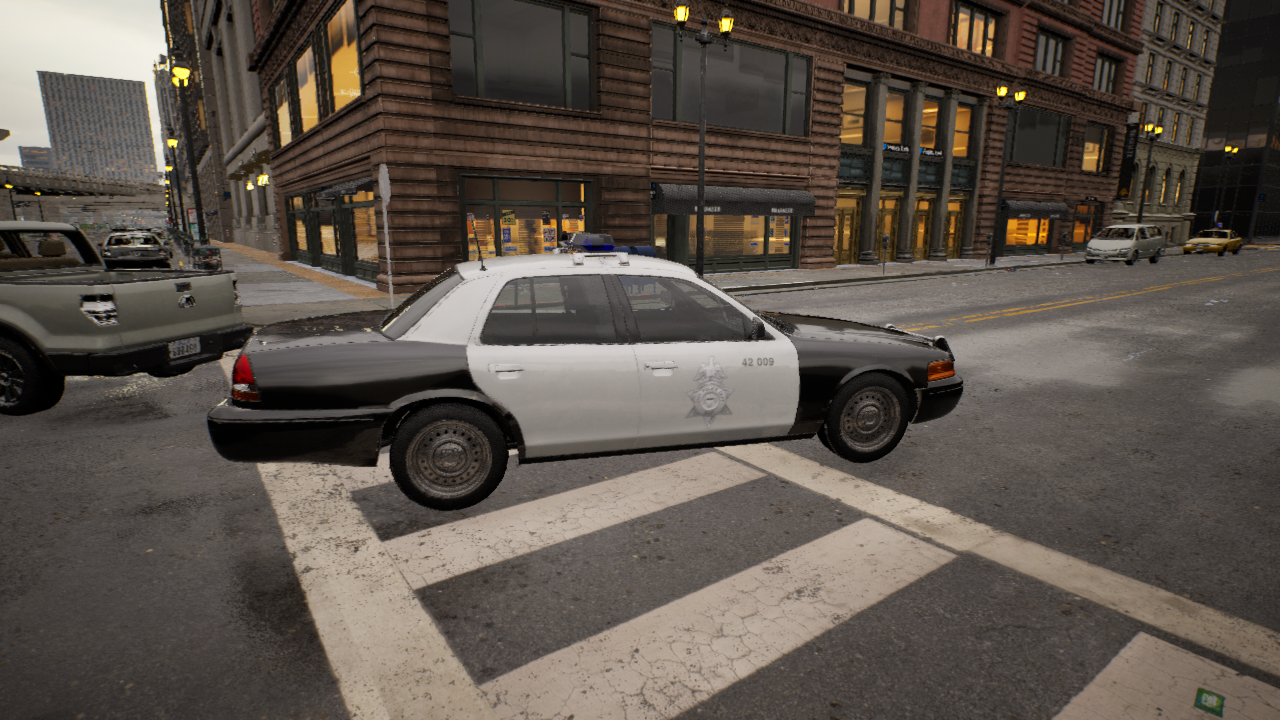
Venue: intersection
Lighting: golden hour
Vehicle rig: sedan